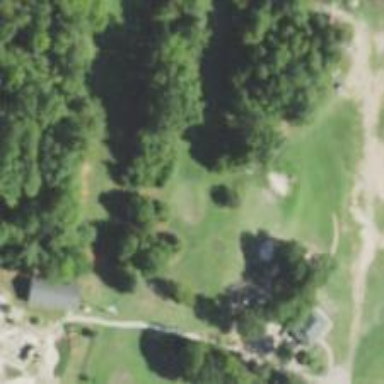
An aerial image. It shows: Golf hole.